Question: What's the best way to dynamically populate dropdown options in jqgrid advanced searching?
1) The first way: use "dataUrl" option of "searchoptions"
Disadvantage: when user add new criteria, and choose the attribute, dataUrl was posted to the server, when user add the same criteria again, dataUrl was posted to the server again, and with twice. very strange.

Advantage: the values user selected previously was there and not cleared.
2) The second way: use "dataInit" option of "searchoptions"
Disadvantage: the values user selected previously was cleared when adding new criteria(can not accepted, because it is not user-friendly, please refer url: <URL>
Advantage: data was loaded into page when the page refreshed and only once.
3) the third way, use "value" option of "searchoptions"
but it's not dynamically, just hard-coded in page.
Could any one share the best practice about the issues. thanks.
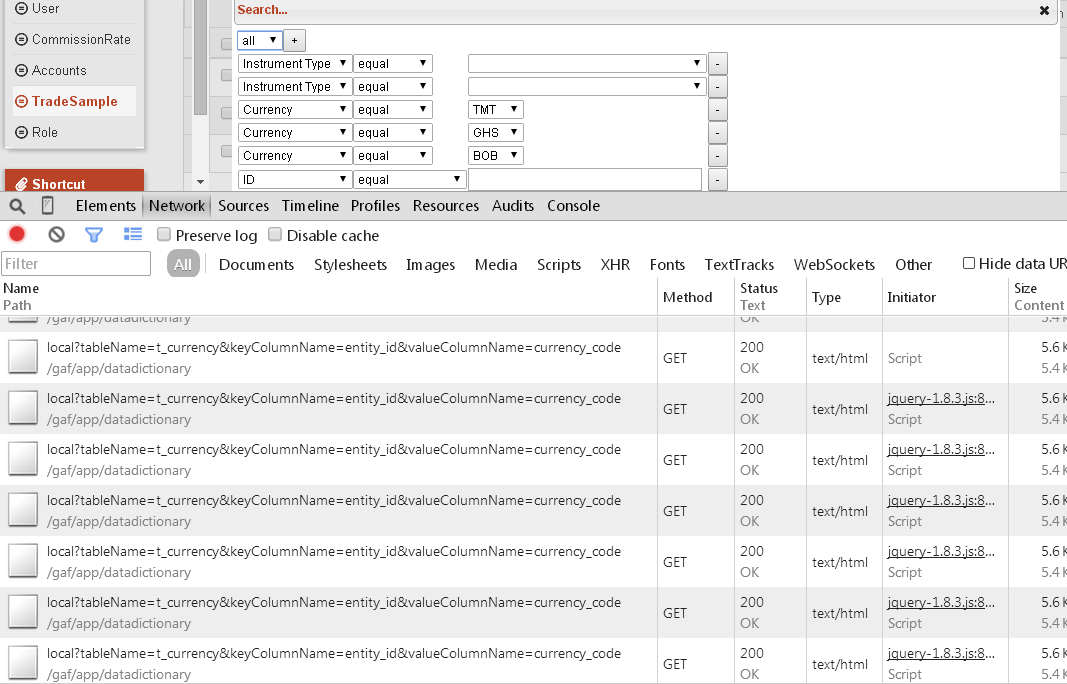
Answer: I start with the second option. I suppose that you use 'dataInit' in the wrong way. The goal of 'dataInit' to initialize the control, like convert '<select>' to select2 or set jQuery UI Autocomplete or jQuery UI Datepicker on text input element. One should fill the control with values. The select control is already created and filled before calling of 'dataInit'.
If one use the first option, one can set HTTP cache header to prevent multiple request to 'dataUrl'.
About the last option: one can set 'searchoptions.value' inside of 'beforeProcessing' for example. See <URL>.